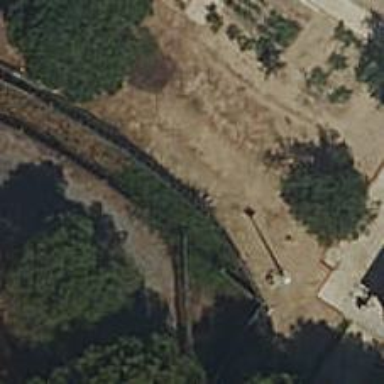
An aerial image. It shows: Chain link fence is in the scene.